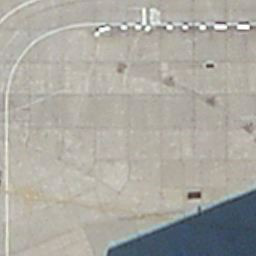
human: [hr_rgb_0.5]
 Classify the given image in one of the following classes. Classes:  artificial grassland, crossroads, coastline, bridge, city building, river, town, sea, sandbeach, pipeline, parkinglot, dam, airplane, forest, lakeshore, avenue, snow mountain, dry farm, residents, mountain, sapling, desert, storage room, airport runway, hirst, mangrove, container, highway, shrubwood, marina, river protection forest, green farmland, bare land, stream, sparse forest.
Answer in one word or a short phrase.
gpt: airport runway